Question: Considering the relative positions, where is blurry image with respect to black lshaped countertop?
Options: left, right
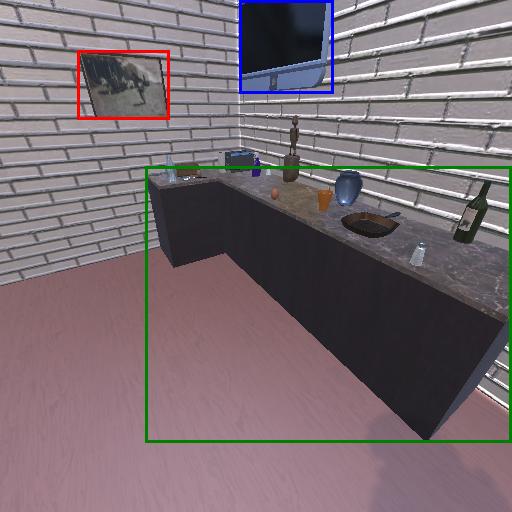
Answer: left